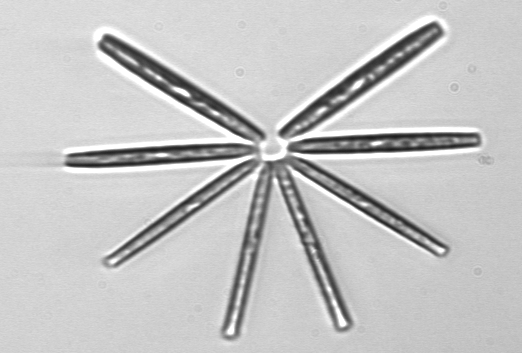
Label: Thalassionema